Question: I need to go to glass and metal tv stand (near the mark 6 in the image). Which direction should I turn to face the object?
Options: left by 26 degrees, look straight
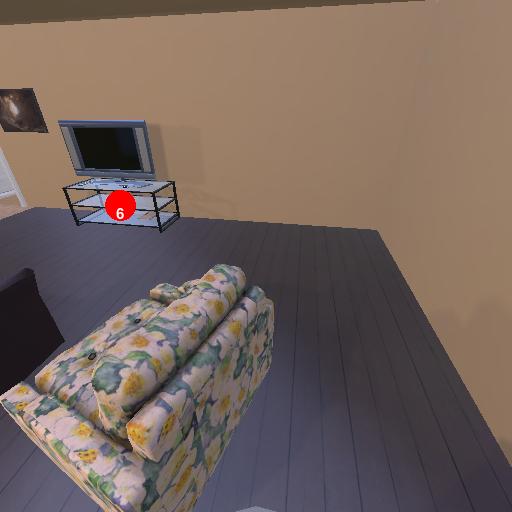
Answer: left by 26 degrees